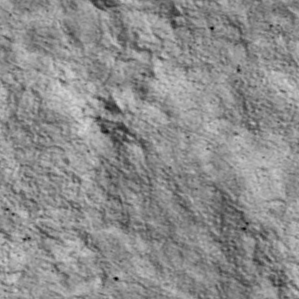
Label: non_frost